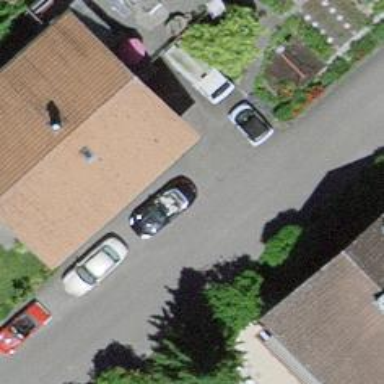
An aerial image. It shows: Residential building.